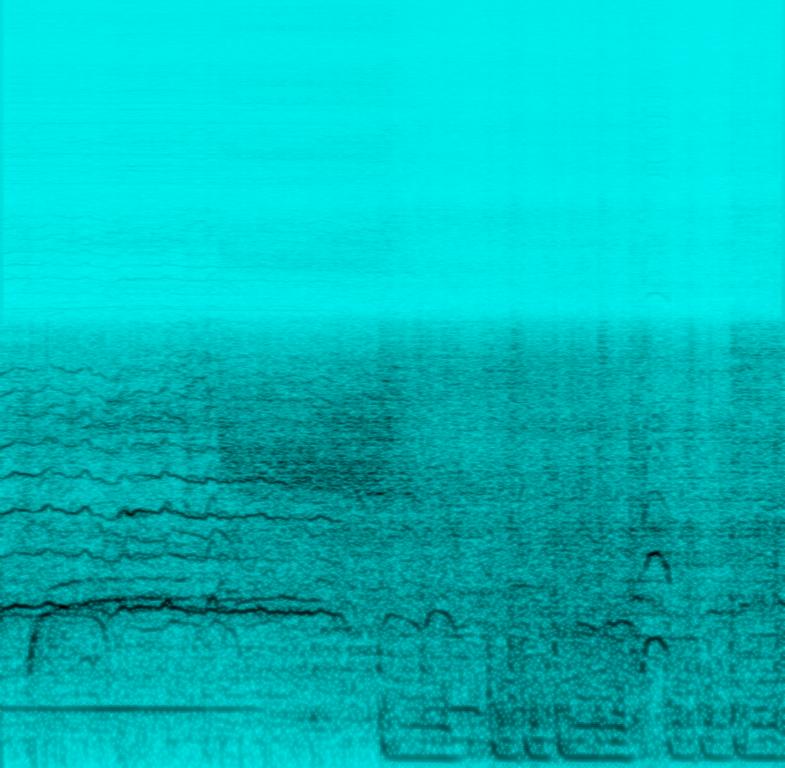
The low quality recording features an electro song played live and it consists of at least a punchy snare and a boomy bass. There are some crowd cheering noises in the background. It sounds muffled, energetic, aggressive and distorted as the recording is very noisy and in mono.